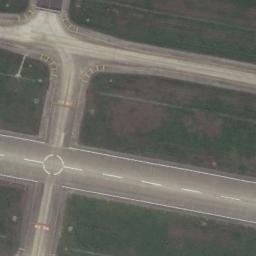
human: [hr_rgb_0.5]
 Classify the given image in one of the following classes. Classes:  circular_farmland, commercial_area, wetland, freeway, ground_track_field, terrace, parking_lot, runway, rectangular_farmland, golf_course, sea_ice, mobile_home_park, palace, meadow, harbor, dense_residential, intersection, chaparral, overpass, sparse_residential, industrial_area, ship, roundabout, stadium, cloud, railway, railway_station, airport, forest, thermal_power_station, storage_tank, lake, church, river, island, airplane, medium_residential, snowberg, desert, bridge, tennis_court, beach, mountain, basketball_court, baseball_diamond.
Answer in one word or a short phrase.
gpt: runway